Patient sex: M
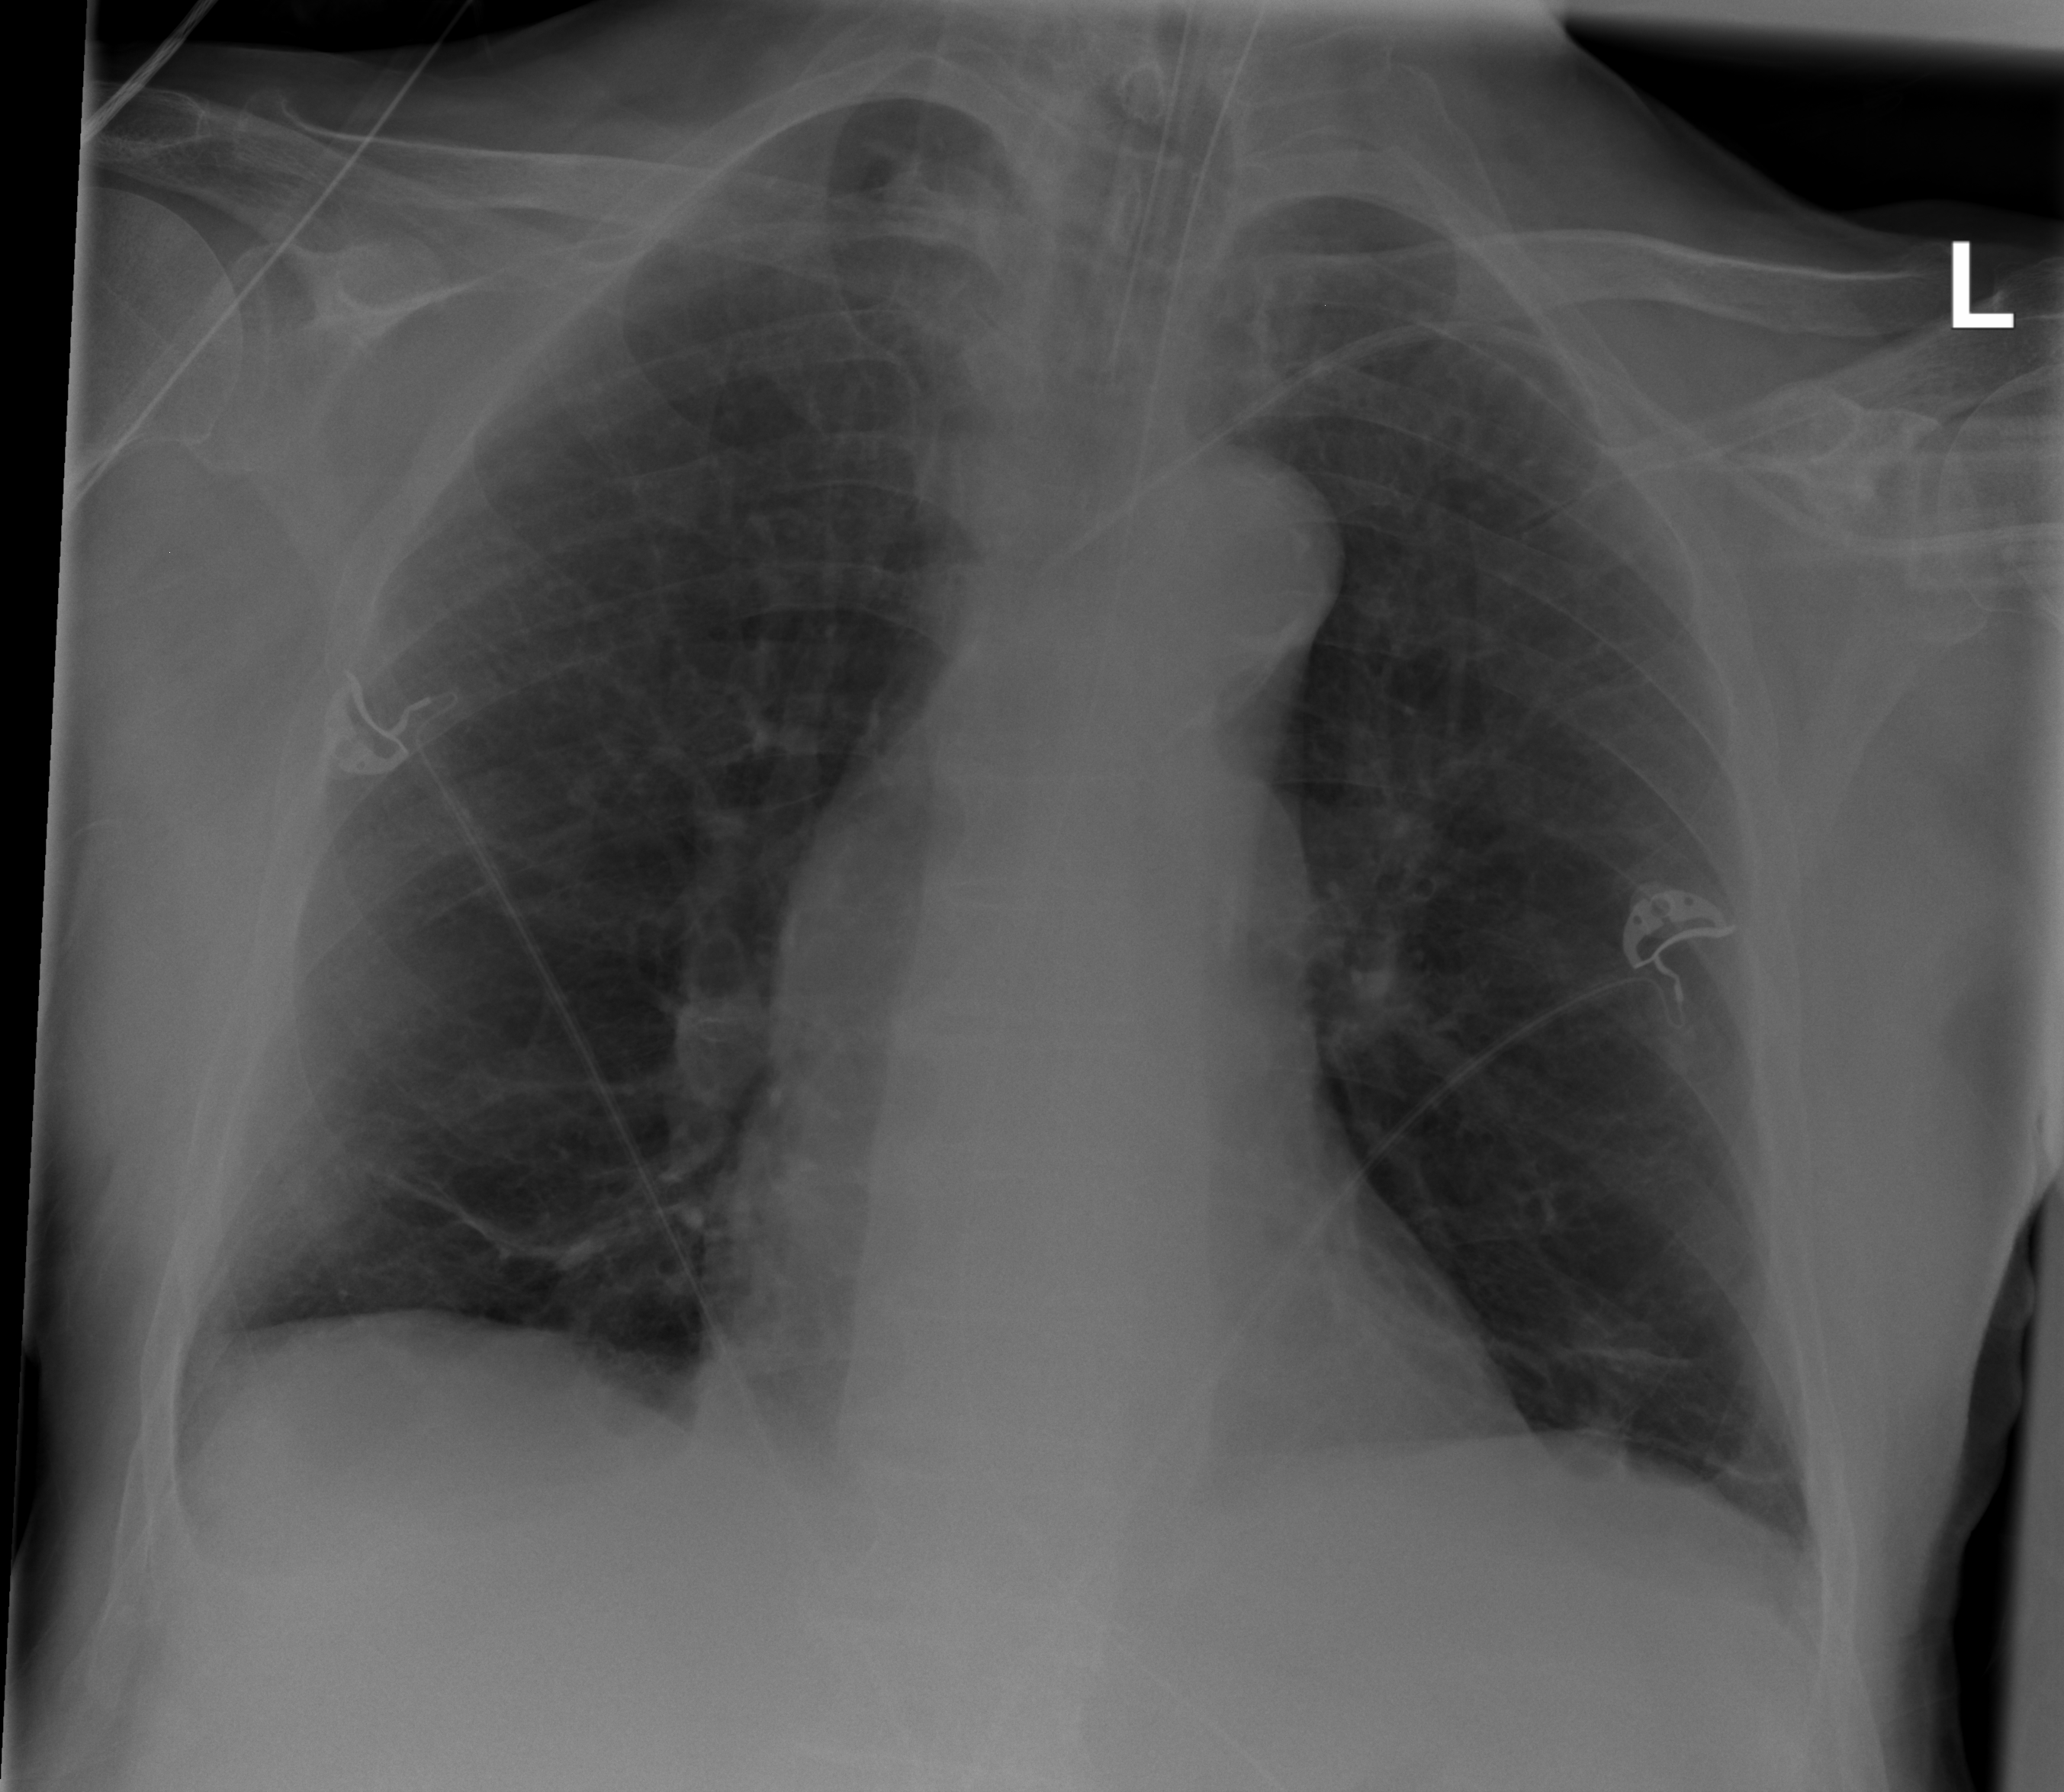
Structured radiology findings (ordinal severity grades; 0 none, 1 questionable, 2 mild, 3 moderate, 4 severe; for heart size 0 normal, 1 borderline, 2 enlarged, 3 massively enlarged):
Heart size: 0
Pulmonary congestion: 0
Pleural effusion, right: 0
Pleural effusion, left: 0
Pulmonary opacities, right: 0
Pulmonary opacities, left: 0
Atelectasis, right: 2
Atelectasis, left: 2